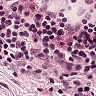
Metastatic tissue present: no